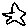
Label: star